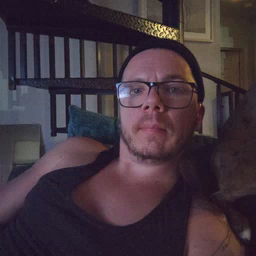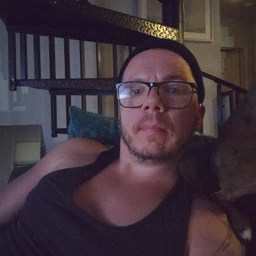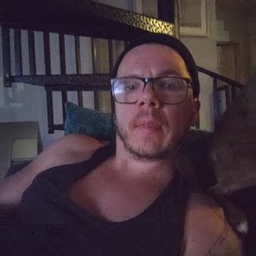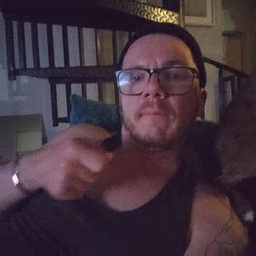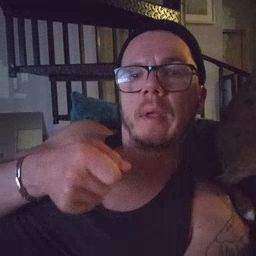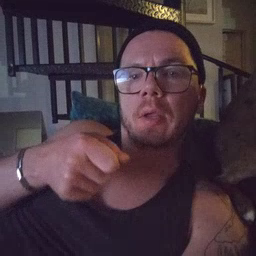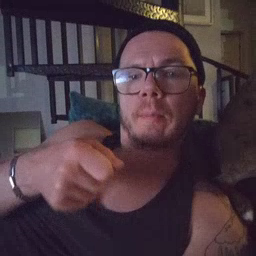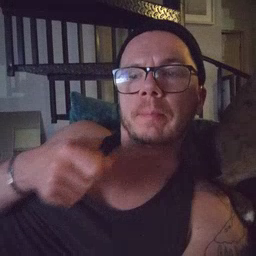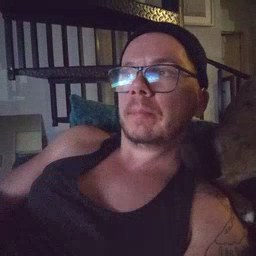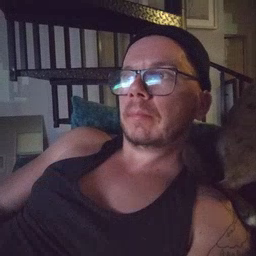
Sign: vacuum